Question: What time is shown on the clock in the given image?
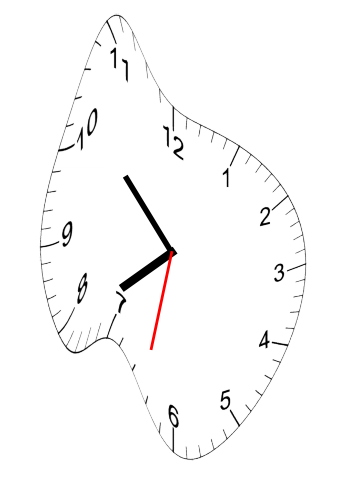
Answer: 07:52:32